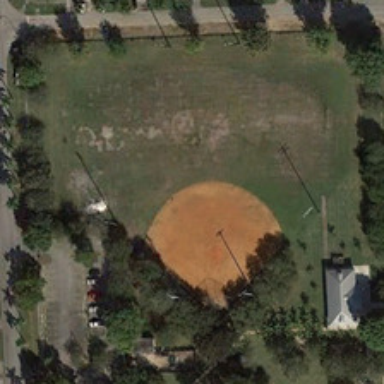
Many green trees are around a baseball field .